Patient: sex M, age 43
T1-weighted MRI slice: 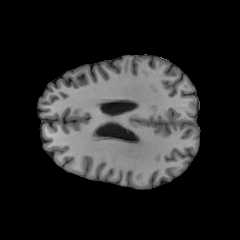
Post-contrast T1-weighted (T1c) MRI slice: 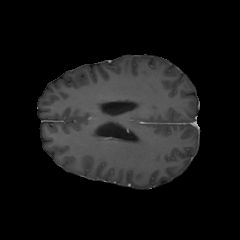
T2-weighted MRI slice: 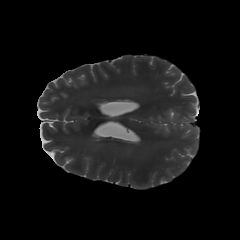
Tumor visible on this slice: no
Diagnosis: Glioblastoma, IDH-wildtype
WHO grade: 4